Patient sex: M
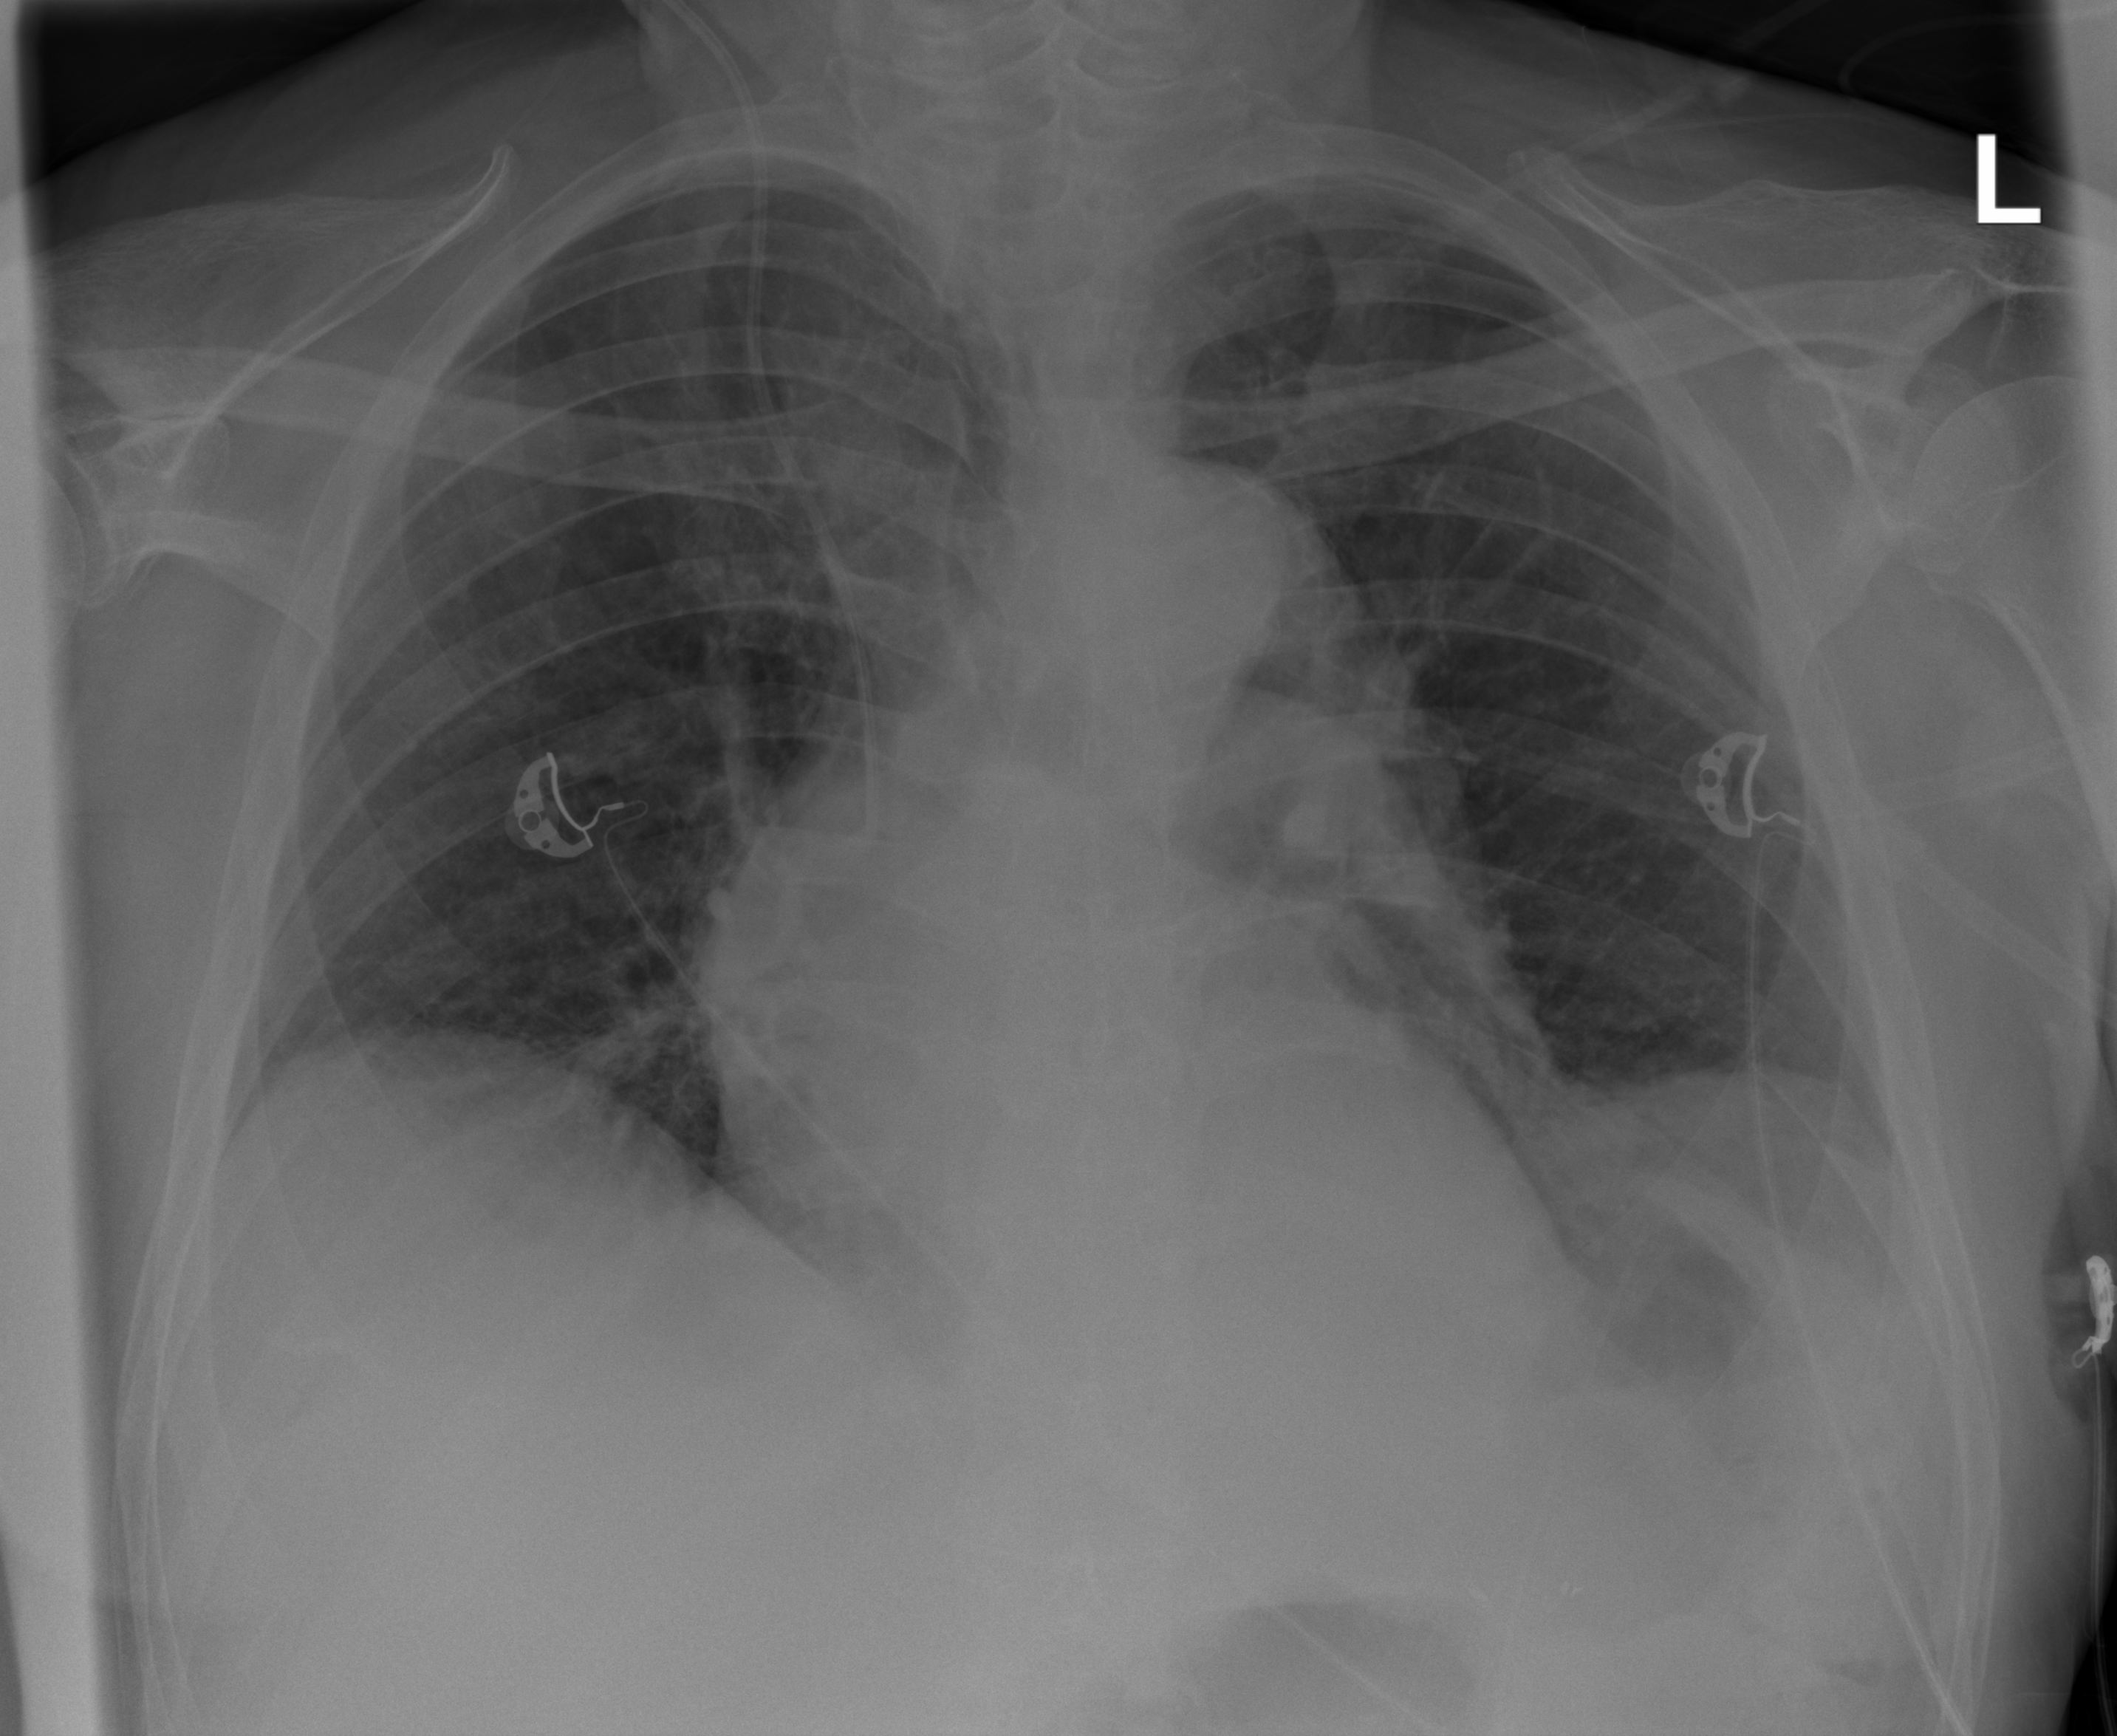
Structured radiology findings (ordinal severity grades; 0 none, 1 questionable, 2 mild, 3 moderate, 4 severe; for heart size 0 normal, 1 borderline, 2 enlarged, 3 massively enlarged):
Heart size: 1
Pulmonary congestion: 0
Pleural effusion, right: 0
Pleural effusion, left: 0
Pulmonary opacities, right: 0
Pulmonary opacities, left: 0
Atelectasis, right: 2
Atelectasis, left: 2